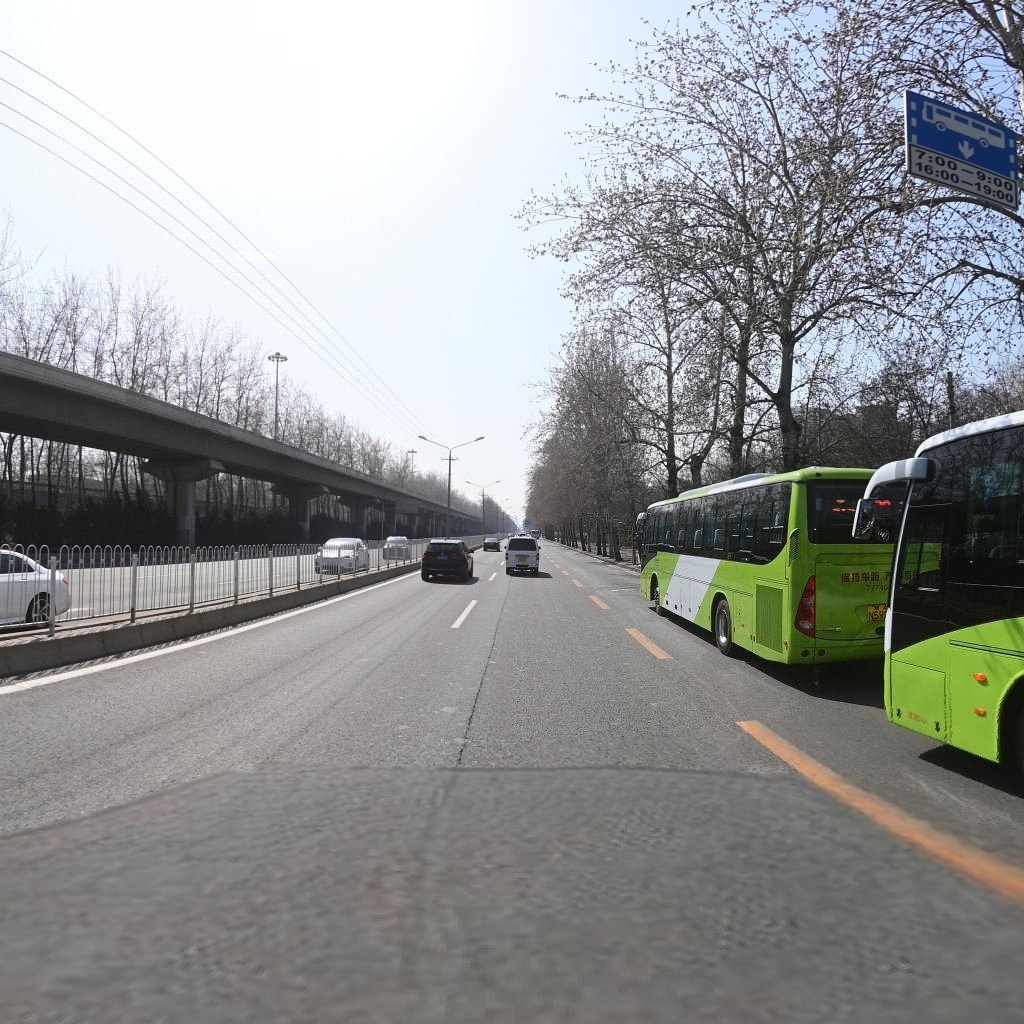
Region: Chaoyang
Road damage annotations: longitudinal crack